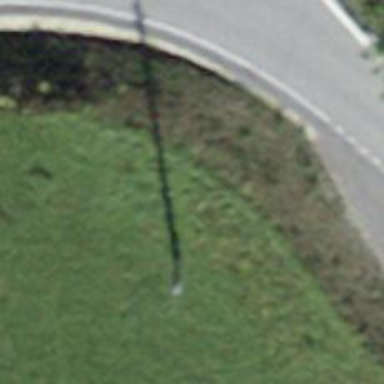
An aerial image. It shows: Minor power line.